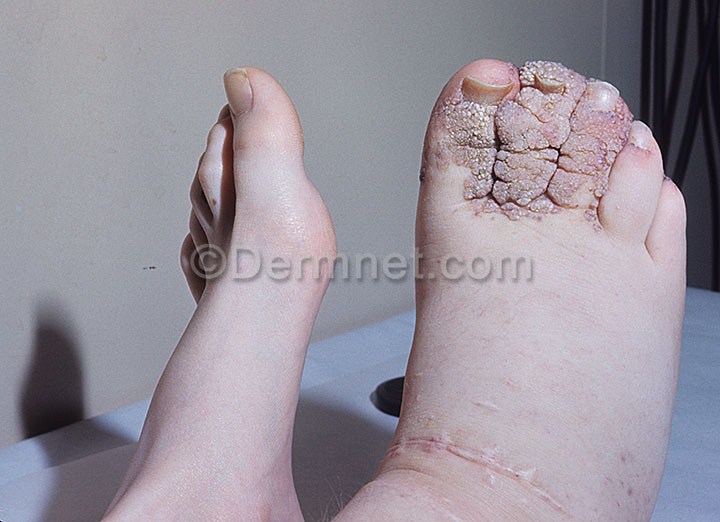
Disease: Vascular Tumors